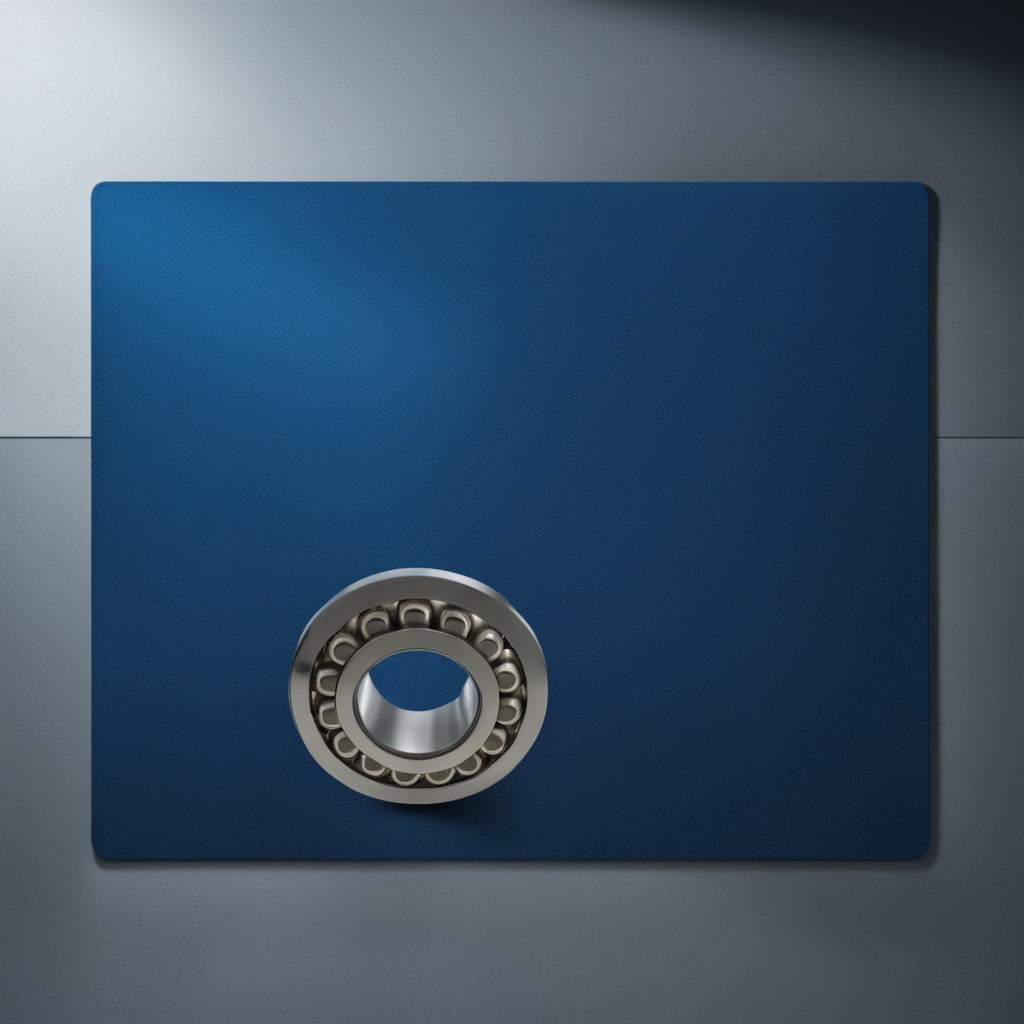
A metal ball bearing is lying on a clean granite tabletop covered with a blue rubber mat inside a workshop under bright overhead lighting crisp shadows high clarity worn but beneath the mat.